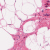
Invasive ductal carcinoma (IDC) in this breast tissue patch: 0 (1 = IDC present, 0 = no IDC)